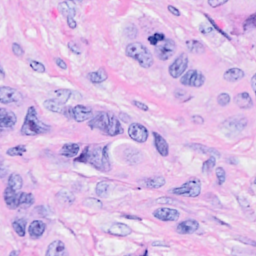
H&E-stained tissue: Breast